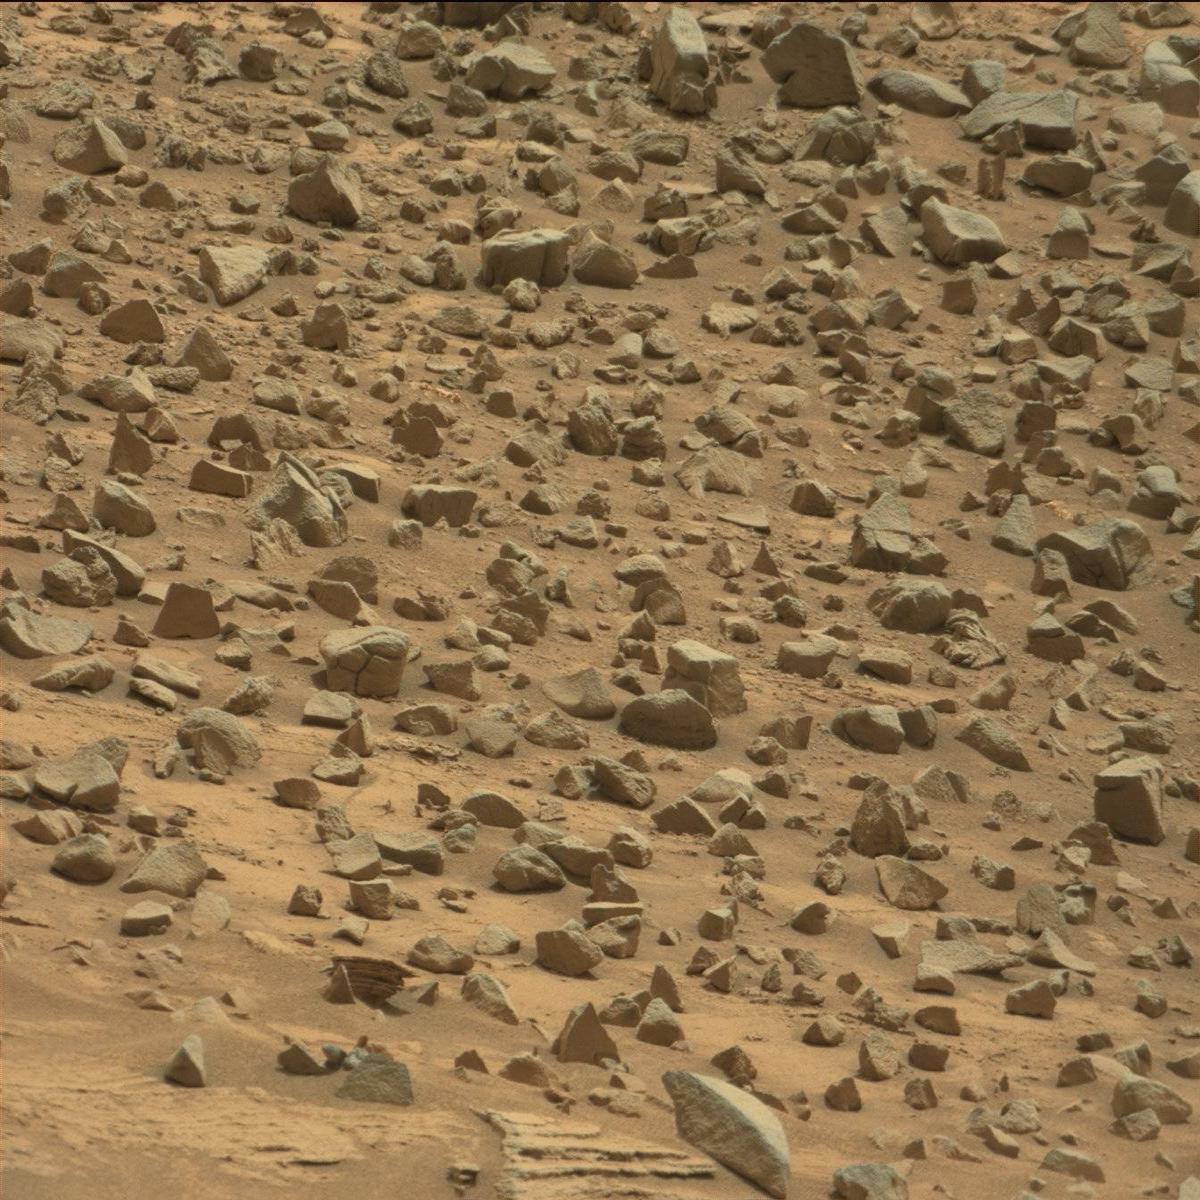
Terrain classes present: Bedrock, Rock, Sand / Soil